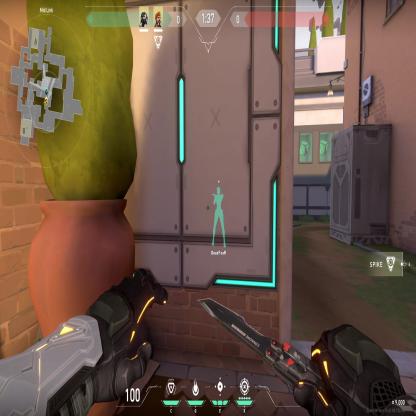
Label: teammate